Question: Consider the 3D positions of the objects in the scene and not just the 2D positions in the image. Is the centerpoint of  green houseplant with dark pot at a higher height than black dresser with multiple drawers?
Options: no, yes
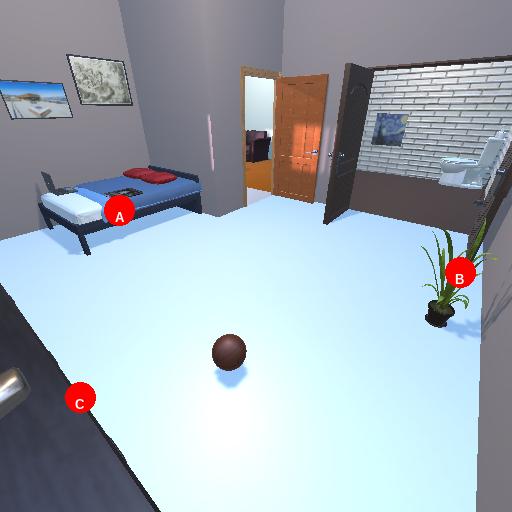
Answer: no